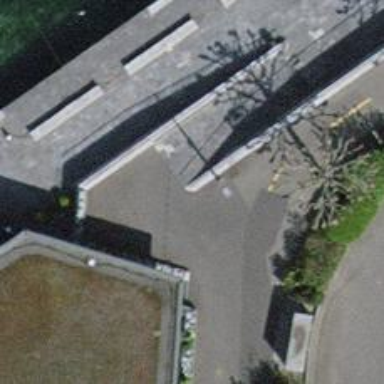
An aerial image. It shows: Retaining wall.